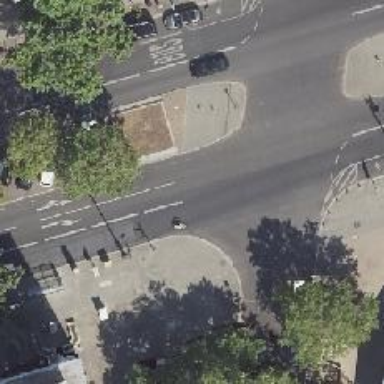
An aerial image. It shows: Secondary road with asphalt surface. There is cycleway on the right shared with buses.